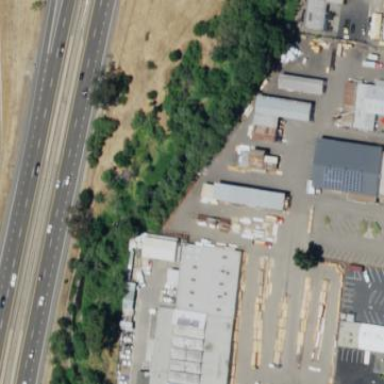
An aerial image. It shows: Building that houses car repair shop.